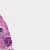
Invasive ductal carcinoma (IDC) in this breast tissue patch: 0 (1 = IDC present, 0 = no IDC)